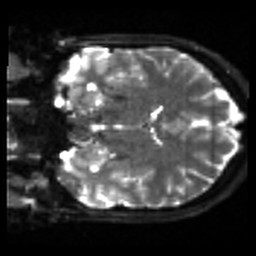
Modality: sbref
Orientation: coronal
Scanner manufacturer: siemens
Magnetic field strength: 3 T
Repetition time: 4 s
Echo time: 0.0594 s